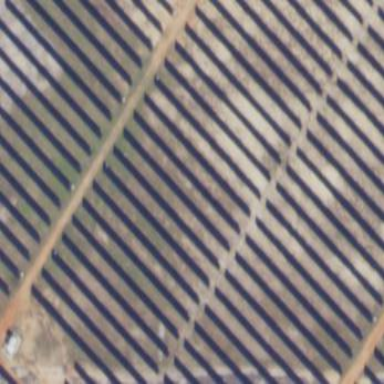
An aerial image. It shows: Solar power generator using photovoltaic panels.